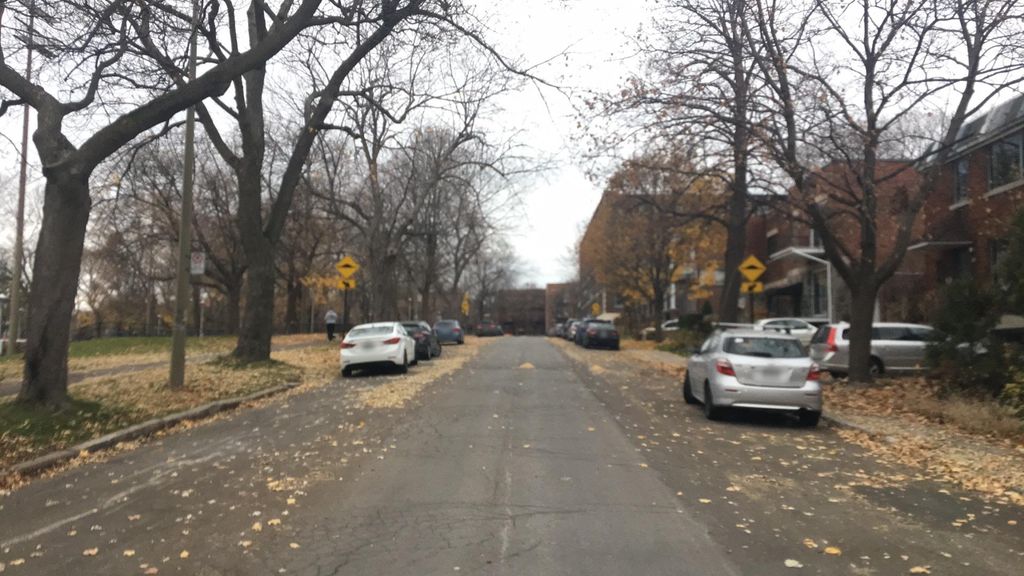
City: montreal